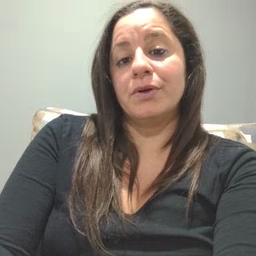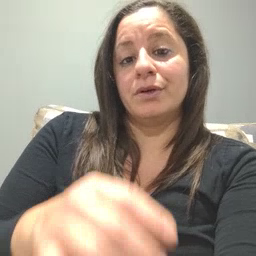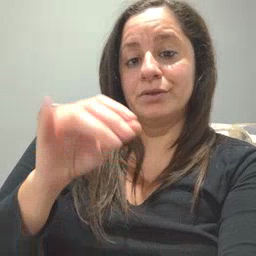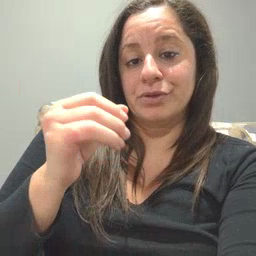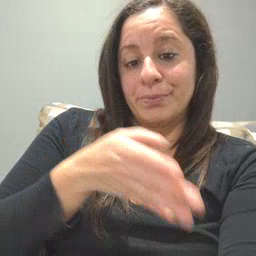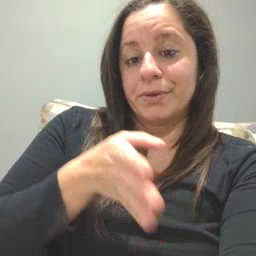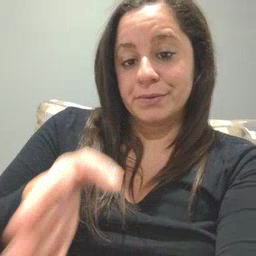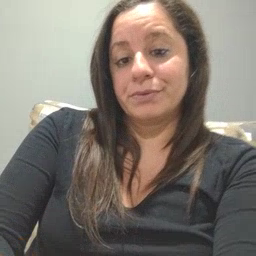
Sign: jeans